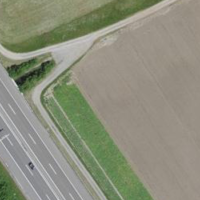
EUNIS habitat code: 57
Species observed at this site:
Chorthippus biguttulus